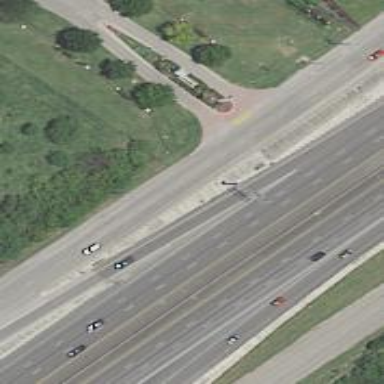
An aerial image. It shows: Tertiary road with frontage road.